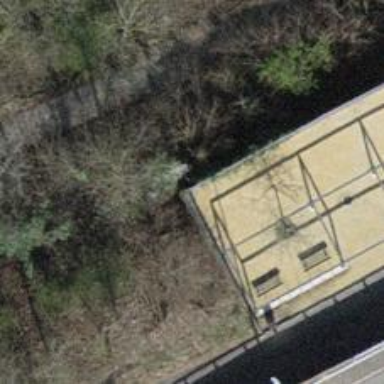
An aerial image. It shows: Concrete retaining wall.